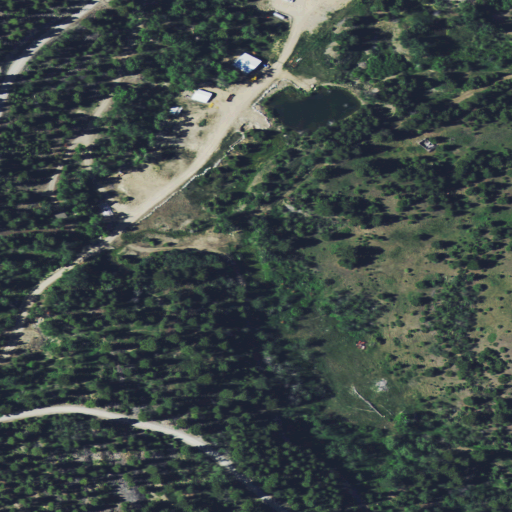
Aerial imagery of valley in Montana named Sin-pul-stu-weh Gulch containing evergreen forest, shrub, and woody wetlands